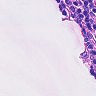
Metastatic tissue present: no